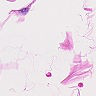
Metastatic tissue present: no